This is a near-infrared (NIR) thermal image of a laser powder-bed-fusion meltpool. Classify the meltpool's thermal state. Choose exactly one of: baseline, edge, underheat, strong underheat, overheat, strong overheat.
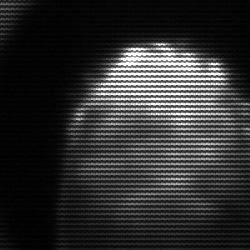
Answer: strong underheat